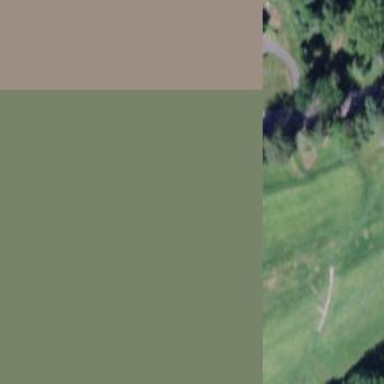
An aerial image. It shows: Golf rough area.